Question: So, I'm trying to write a program using wxPython which will have a notebook with tabs that each have the user enter some data into textboxes. This is for a physics related project so I want each textbox to have a "units" label after it displaying what units it should be entered in. The problem is: When the program runs, I get a black rectangle in the upper left corner of each textctrl which is the size of the label that the units are in. The black box disappears forever immediately after any of the following:
- - - -
functionally everything works fine, I just want to get rid of the black rectangles on startup.
This is my code:
'''
#! usr/bin/python
import wx
class MainWindow(wx.Frame):
def __init__(self, title):
wx.Frame.__init__(self, None, title=title, size=(400,300))
self.make_gui()
self.Show()
def make_gui(self):
self.panel=wx.Panel(self,wx.ID_ANY)
sizer=wx.BoxSizer(wx.VERTICAL)
ins=self.gui_inputs()
sizer.Add(ins)
self.panel.SetSizer(sizer)
def gui_inputs(self):
sizer=wx.BoxSizer(wx.HORIZONTAL)
simpleinputs=(("Page 1",(("Name",None),("Item","in"))),("sec page",tuple()))
simple=self.gui_inputs_make_simple(simpleinputs)
sizer.Add(simple)
return sizer
def gui_inputs_make_simple(self,simpleinputs):
sizer=wx.BoxSizer(wx.VERTICAL)
notebook=wx.Notebook(self.panel)
for tab in simpleinputs:
pan=wx.Panel(notebook,wx.ID_ANY)
siz=wx.BoxSizer(wx.VERTICAL)
for item in tab[1]:
it=self.gui_inputs_make_labeled_unitinput(pan,item[0],item[1])
siz.Add(it)
pan.SetSizer(siz)
notebook.AddPage(pan,tab[0])
sizer.Add(notebook)
return sizer
def gui_inputs_make_labeled_unitinput(self,par,label='',units='',validatenumber=False):
sizer=wx.BoxSizer(wx.HORIZONTAL)
lbl=wx.StaticText(par,label=label+':')
sizer.Add(lbl)
edit=wx.TextCtrl(par)
sizer.Add(edit)
if units!=None:
unit=wx.StaticText(par,label=units)
sizer.Add(unit)
return sizer
app = wx.App(False)
frame = MainWindow("GUI")
app.MainLoop()
'''
and this is a screenshot of what I get:

The following are ways I was able to get the black rectangles to disappear (but none let me do what I need to do):
When I remove the code to put the units in, it works. When I remove the text from the units fields, it works. When I have only one tab, it works.
If anyone can tell me why this is happening, I would be greatly appreciative.
Thanks in advance!
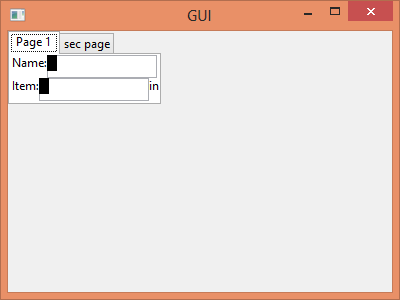
Answer: This was an interesting one:
The black boxes in the 'TextCtrl' instances disappear as soon the sizer cascades are set up properly. You can do this by updating the layout of your main 'sizer' by:
'''
sizer.Layout()
'''
or
'''
sizer.Fit(self)
'''
at the end of your 'make_gui' method.
This works for me but does of course not explain why the TextCtrl stays black in the first place without.